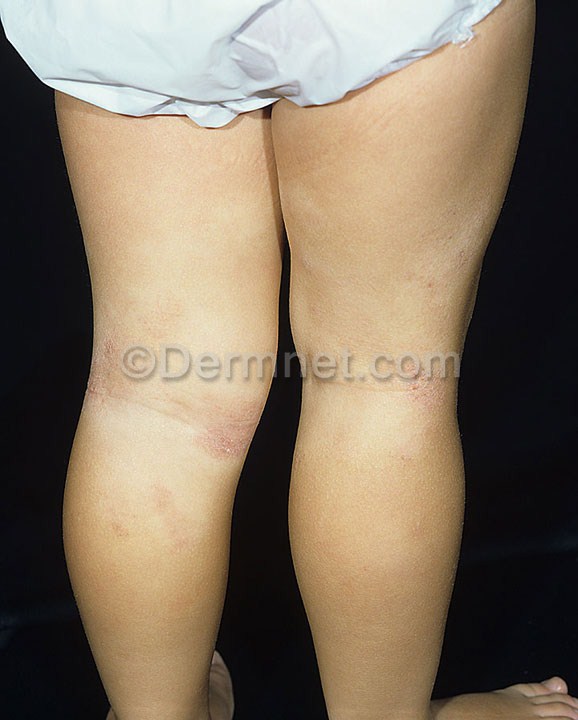
Disease: Atopic Dermatitis Photos